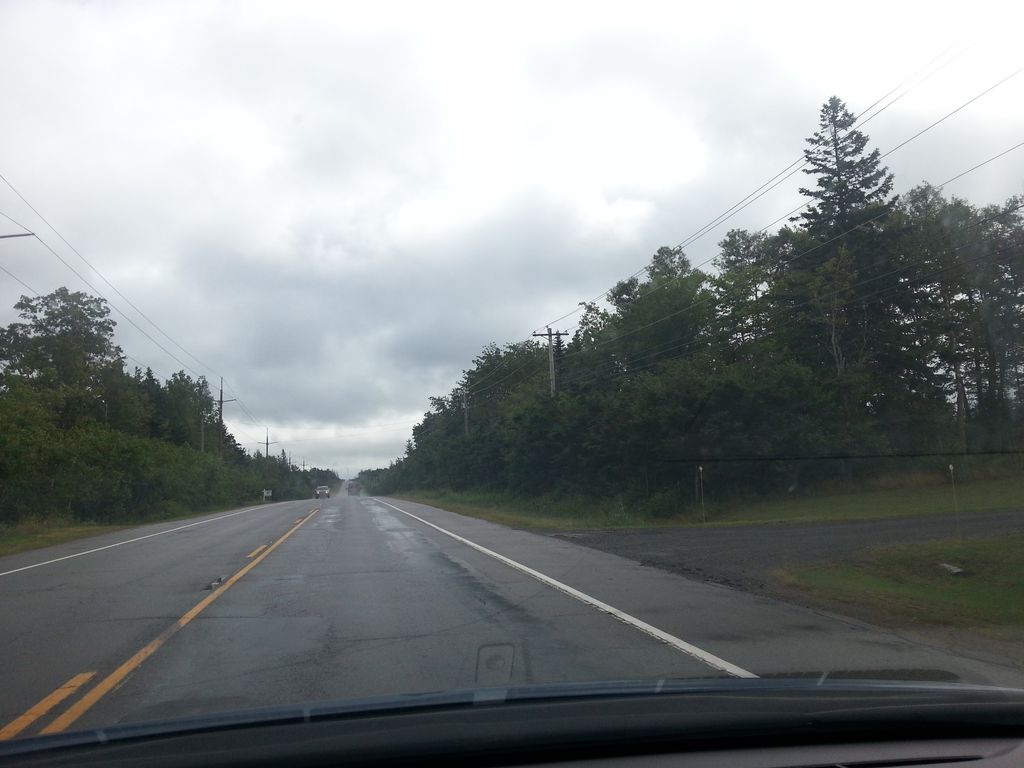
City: charlottetown